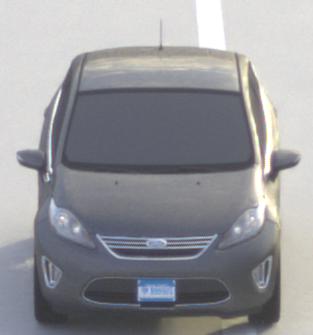
Make: Ford
Model: Fiesta
Detailed model: ’09 Sedan (seventh series)
Model produced from: 2010
Model produced until: 2017
Doors: 4
Color: gray
Road condition: dry road
Daytime: morning or afternoon
Contrast: medium contrast